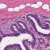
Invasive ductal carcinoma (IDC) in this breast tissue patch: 0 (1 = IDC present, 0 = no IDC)